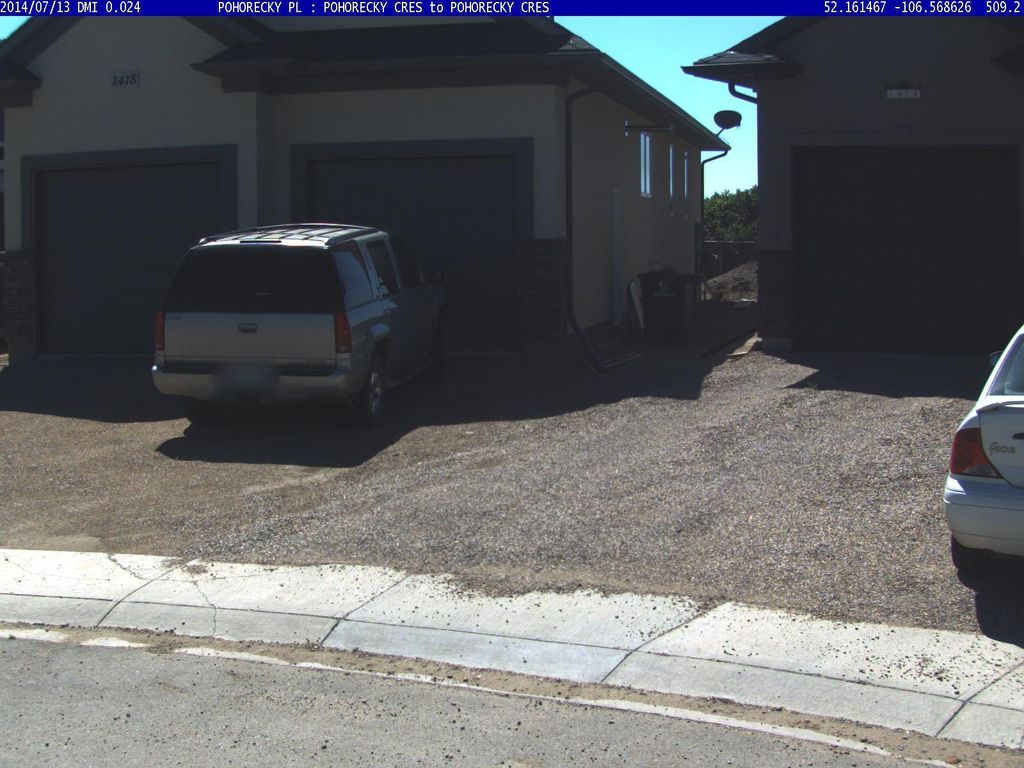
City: saskatoon